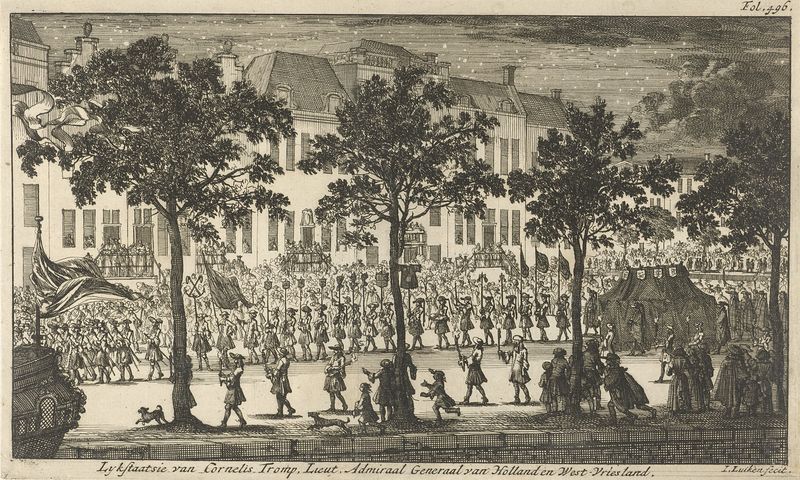
Titel: Lijkstatie van Cornelis Tromp
Künstler: Jan Luyken
Standort: Amsterdam
Institution: Rijksmuseum
Schlagwörter: himmel, bäume, stadt, männer, strasse, feier, holland, häuser, schiff, fahnen, fahne, allee, soldaten, druck, sterne, stich, niederländisch, empfang, prozession, umzug, parade, kupferstich, zelt, friesland, vriesland